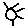
Label: sun